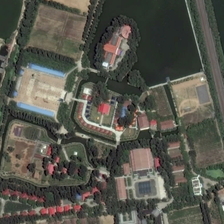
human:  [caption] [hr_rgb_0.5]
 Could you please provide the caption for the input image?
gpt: blocks of fields and a pond is located in this resort next to a straight road .

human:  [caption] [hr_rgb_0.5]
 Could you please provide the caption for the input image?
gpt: the resort near a road is divided into several parts with different buildings and equipment by lines of trees .

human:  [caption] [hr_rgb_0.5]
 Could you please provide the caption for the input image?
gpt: the resort near a road is divided into several parts with different buildings and equipment by lines of trees .

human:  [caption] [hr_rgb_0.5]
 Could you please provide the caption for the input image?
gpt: the resort near a road is divided into several parts with different buildings and equipment by lines of trees .

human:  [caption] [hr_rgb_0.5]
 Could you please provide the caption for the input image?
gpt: some buildings and many green trees are in a resort with several ponds .